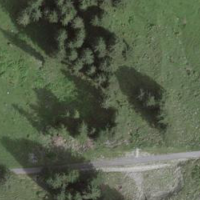
EUNIS habitat code: 23
Species observed at this site:
Saxifraga aizoides